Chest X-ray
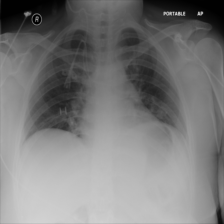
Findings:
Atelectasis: negative
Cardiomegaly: negative
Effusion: negative
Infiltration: negative
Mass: negative
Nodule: negative
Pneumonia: negative
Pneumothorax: negative
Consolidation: negative
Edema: negative
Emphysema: negative
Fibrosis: negative
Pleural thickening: negative
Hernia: negative